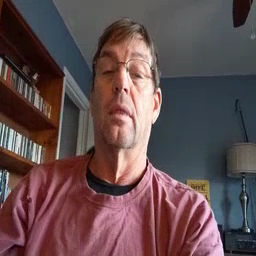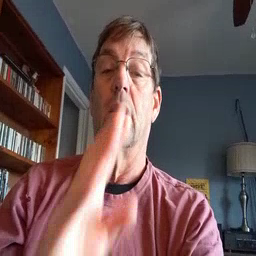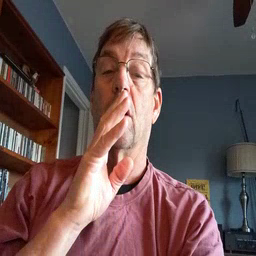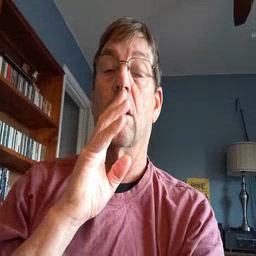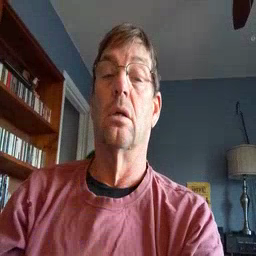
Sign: talk